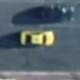
Vehicle type: Taxi